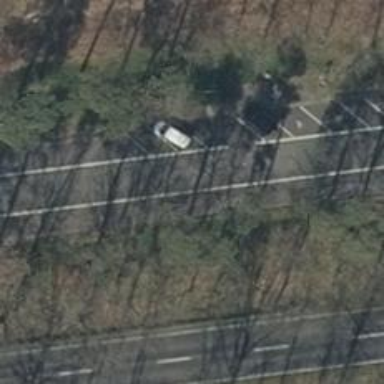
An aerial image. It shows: Rest area along the road.